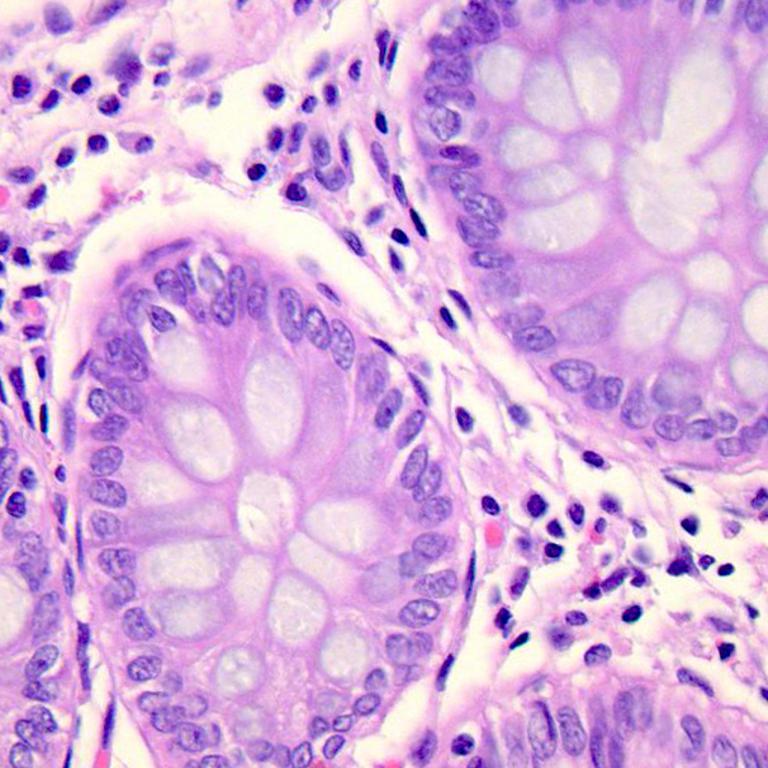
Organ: colon
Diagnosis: benign